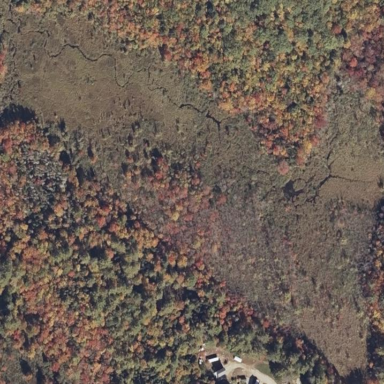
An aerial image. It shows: Wetland area.